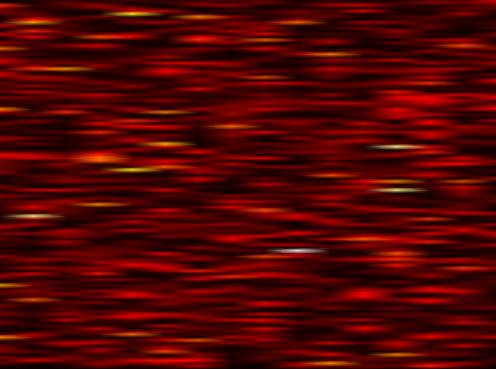
Label: OFDM